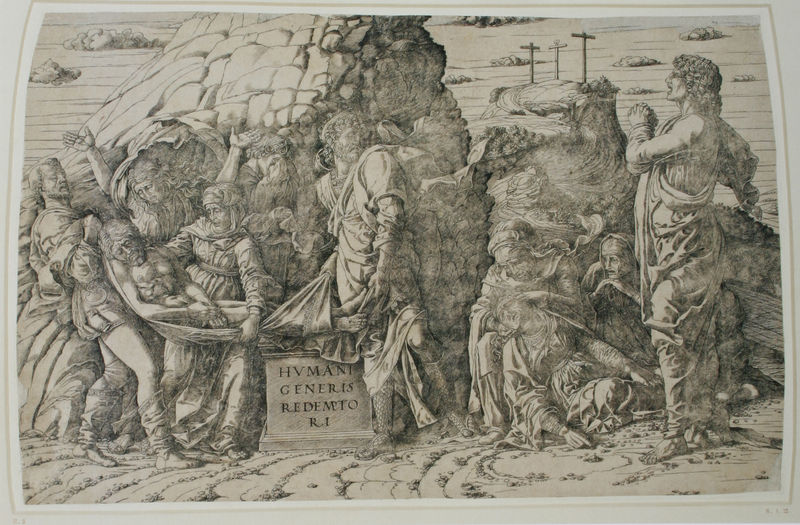
Titel: Grablegung Christi
Künstler: Andrea Mantegna
Standort: Wien
Institution: Albertina
Schlagwörter: berg, dunkel, felsen, hand, himmel, körper, mann, schatten, weiß, wolken, frauen, landschaft, menschen, sand, ausschnitt, frau, grau, haar, hell, hintergrund, kleid, kleider, licht, männer, profil, schwarz, szene, zeichnung, gras, tuch, weg, wiese, wolke, haube, bärte, arme, falten, johannes, leiche, mensch, rahmen, sockel, stehen, stein, steine, tod, tot, toter, tragen, trauer, gesten, hände, schauen, erde, feld, gräser, halme, hügel, büsche, boden, gewand, haare, redner, tücher, drei, gewänder, kind, blatt, locken, schulter, kinder, schrift, papier, rede, heu, berge, fels, gebirge, risse, öde, mauer, grafik, graphik, linien, figuren, soldaten, tafel, muskeln, inschrift, tusch, platte, fugen, buch, kreuz, linie, aufruhr, weinen, druck, radierung, stich, schwarzweiß, text, buchstabe, buchstaben, knien, verletzte, mäntel, beten, gebet, ruf, gravur, kreuze, leib, christus, grab, jesus, kreuzabnahme, kreuzigung, leichnam, leiden, schreien, toga, mythologisch, mythos, flehen, verdorrt, heilige, dürer, jünger, maria, kupferstich, magdalena, kranke, beweinung, jerusalem, leichnahm, trauernde, ohnmacht, schrei, grablegung, gedruckt, marien, christi, klagen, rufen, inschriften, latein, togen, ätzradierung, grablege, langsam, verletzter, keuze, golgatha, landschaften, kalvarienberg, klage, graböffnung, lahm, drei kreuze, radiert, jahresringe, gräberfeld, faszinosum, gablege, generis, grabtragung, humani, humani generis redempto, klageweib, kreuz7, niedergesunken, redempto, redemto, felsgruppe mit 3 kreuzen, toter im leichentuch, kfelsen